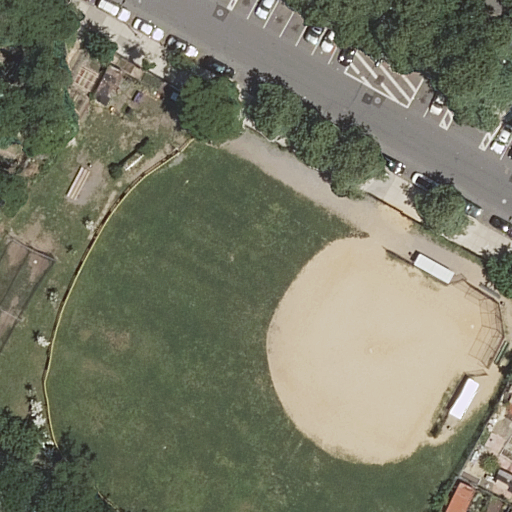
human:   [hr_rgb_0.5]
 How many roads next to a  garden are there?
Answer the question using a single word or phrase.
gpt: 2

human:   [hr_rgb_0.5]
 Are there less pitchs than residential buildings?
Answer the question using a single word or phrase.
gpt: no

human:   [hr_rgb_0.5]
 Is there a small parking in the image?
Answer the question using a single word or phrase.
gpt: no

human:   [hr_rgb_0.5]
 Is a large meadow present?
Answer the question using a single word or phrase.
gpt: no

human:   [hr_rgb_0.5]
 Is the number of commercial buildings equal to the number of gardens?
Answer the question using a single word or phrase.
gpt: no

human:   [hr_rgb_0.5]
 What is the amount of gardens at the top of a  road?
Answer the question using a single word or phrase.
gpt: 1

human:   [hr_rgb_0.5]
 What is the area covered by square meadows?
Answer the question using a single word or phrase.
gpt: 0m2

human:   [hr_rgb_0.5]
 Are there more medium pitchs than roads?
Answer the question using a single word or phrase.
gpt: no

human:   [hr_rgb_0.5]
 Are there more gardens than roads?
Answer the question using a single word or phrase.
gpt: no

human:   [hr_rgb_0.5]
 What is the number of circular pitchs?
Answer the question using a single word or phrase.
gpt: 0

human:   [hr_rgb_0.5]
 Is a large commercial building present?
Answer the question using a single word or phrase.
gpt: no

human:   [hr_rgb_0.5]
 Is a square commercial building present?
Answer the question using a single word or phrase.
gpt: no

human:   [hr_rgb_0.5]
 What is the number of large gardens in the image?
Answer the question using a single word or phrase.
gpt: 0

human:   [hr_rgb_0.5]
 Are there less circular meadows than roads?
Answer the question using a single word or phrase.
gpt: yes

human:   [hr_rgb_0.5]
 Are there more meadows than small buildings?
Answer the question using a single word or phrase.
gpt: yes

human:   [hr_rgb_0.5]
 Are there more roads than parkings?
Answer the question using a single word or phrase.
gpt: yes

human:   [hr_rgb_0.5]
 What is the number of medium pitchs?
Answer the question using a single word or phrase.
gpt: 0

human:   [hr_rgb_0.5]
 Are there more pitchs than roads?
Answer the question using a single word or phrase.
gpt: no

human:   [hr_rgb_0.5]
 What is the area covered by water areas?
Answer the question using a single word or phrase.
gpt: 0m2

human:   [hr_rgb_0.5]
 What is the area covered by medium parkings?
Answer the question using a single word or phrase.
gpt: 0m2

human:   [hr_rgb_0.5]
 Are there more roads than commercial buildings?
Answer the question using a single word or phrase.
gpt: yes

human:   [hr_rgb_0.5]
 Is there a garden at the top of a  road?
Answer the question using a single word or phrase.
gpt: yes

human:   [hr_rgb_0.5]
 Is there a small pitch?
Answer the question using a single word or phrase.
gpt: no

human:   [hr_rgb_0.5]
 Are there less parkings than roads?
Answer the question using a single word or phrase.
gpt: yes

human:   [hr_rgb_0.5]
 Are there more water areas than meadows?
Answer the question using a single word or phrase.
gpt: no

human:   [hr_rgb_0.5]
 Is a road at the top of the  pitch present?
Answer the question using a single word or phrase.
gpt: yes

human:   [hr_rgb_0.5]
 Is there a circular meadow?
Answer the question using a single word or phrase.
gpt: no

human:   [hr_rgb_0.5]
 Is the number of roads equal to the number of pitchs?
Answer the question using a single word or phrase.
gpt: no

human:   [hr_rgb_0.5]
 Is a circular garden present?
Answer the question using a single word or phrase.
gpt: no

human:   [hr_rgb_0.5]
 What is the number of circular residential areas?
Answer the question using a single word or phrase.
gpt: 0

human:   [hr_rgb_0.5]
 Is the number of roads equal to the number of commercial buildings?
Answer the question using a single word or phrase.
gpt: no

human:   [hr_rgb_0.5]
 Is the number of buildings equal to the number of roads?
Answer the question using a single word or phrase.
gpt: no

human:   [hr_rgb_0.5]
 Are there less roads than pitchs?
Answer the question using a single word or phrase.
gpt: no

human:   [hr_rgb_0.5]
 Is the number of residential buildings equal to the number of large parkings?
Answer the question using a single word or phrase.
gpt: no

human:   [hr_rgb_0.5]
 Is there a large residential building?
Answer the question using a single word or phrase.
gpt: no

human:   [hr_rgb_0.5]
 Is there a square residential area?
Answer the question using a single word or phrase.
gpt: no